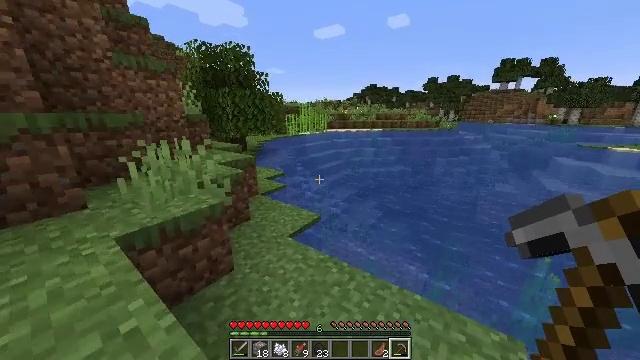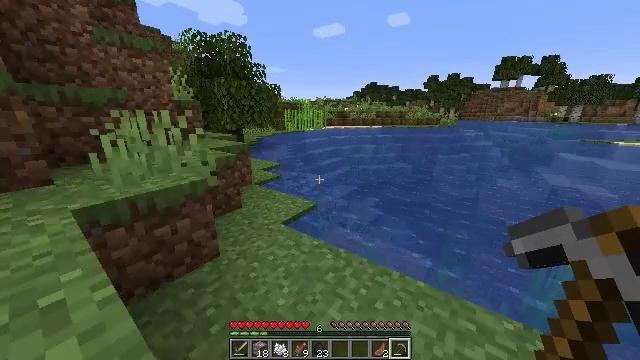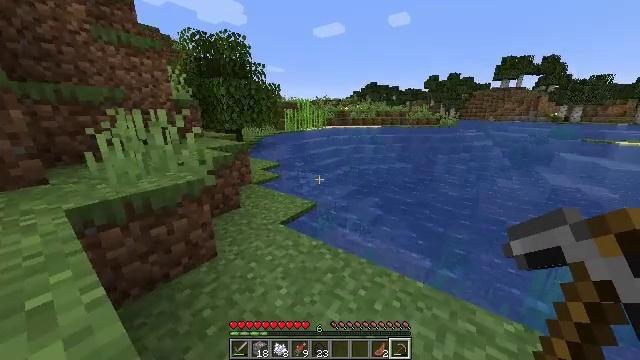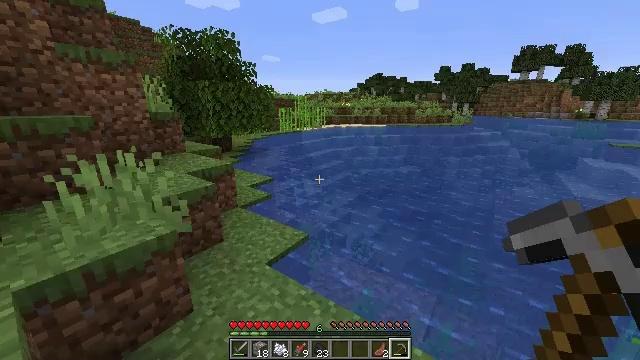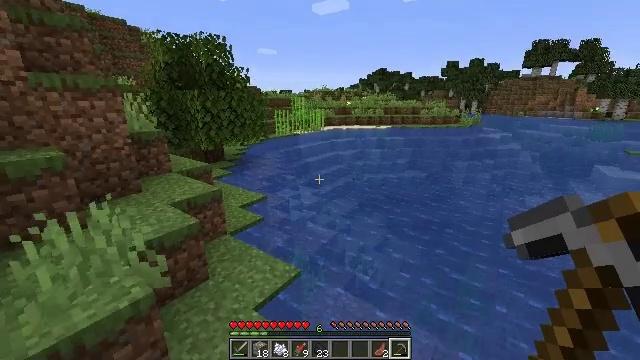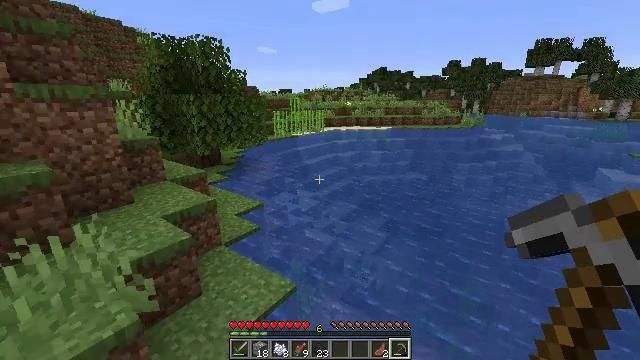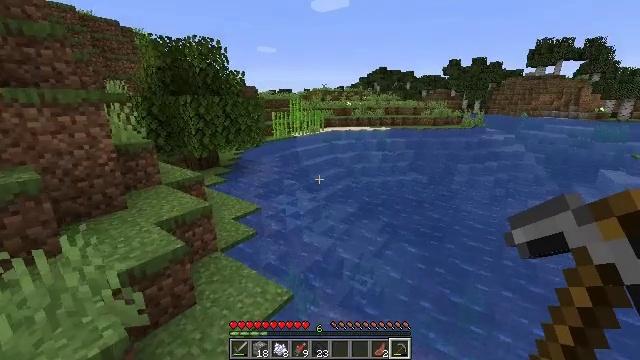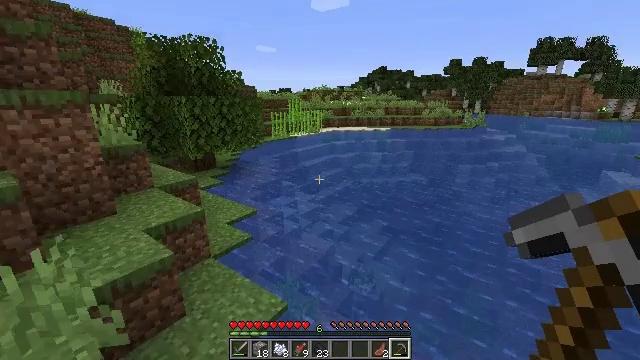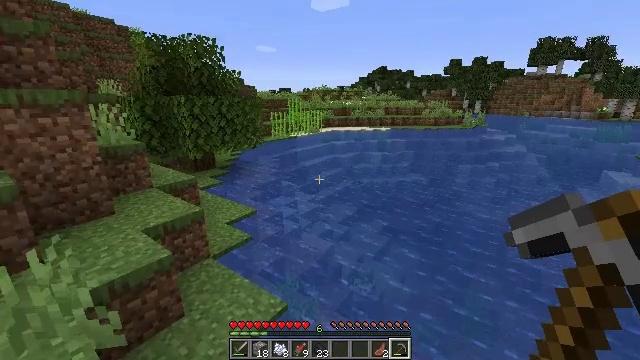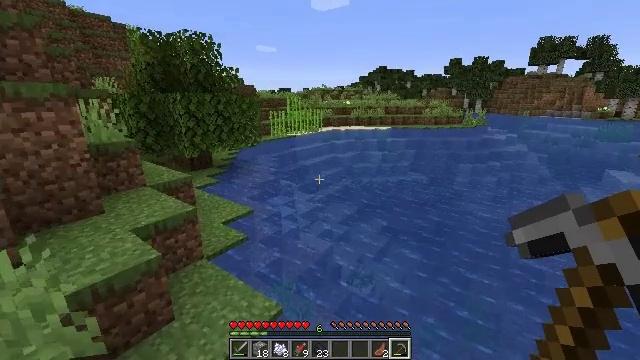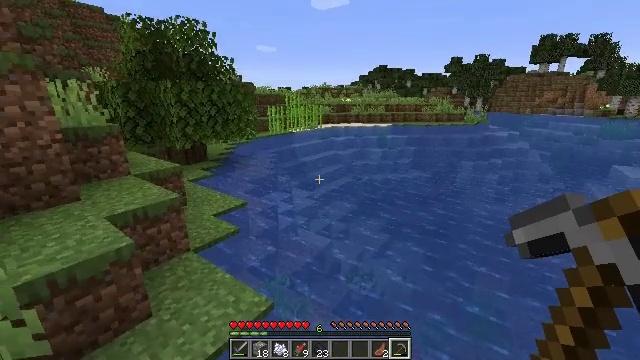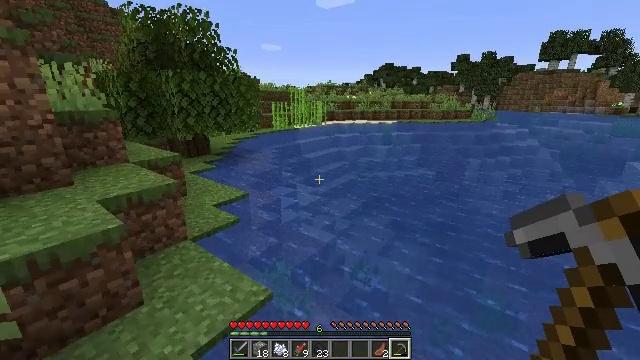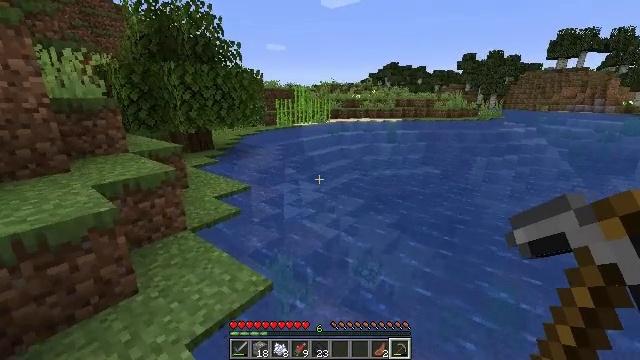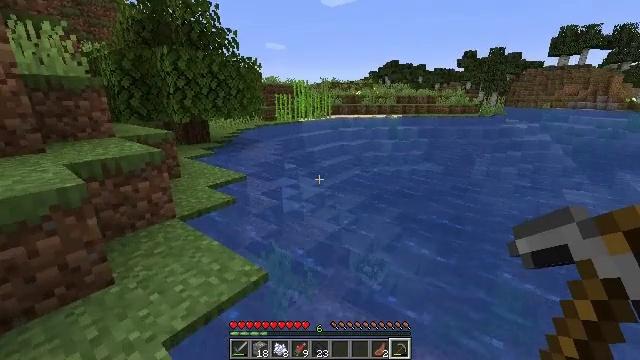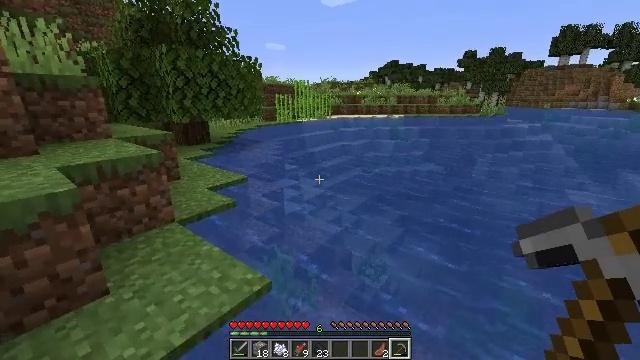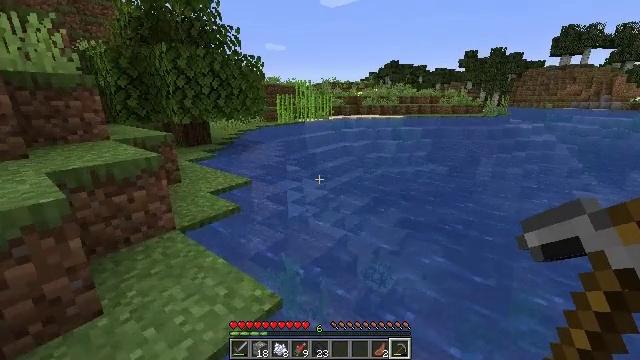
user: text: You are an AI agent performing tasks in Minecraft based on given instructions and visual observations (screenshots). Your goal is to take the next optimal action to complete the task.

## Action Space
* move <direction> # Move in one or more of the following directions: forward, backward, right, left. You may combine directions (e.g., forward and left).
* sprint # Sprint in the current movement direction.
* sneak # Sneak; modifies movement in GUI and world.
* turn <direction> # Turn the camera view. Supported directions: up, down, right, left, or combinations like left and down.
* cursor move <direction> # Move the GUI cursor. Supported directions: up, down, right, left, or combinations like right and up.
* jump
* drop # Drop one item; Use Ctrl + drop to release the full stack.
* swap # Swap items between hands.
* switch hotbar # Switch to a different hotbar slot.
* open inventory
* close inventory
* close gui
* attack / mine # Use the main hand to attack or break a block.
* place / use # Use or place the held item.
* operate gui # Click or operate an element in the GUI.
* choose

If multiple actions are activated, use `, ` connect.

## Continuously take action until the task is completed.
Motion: motion action
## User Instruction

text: Kill aquatic mobs.
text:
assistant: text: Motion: move forward, jump
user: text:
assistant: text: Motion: move forward, jump
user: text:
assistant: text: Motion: move forward, jump
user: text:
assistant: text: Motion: move forward, jump
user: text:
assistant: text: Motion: move forward, jump
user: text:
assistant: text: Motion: move forward, jump
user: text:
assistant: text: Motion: move forward, jump
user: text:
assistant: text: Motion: move forward, jump
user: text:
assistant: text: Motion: move forward, jump
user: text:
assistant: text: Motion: move forward, jump
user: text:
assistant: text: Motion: move forward and move left, turn left
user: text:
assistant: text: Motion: move forward and move left
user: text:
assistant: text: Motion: move forward and move left
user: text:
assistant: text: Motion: move forward and move left
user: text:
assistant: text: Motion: move forward and move left
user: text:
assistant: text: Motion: move forward and move left
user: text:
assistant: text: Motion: move forward and move left
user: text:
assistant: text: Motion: move forward and move left
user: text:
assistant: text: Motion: move forward and move left
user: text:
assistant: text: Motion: move forward and move left
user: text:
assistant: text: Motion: move forward and move left
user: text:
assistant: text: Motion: move forward
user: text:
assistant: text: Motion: move forward
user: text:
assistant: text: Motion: move forward
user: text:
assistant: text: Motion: move forward, turn left
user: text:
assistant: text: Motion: move forward, turn left
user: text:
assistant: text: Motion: move forward, turn left
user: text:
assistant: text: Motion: move forward, turn left
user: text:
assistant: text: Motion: move forward, turn left
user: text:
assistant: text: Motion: move forward, jump